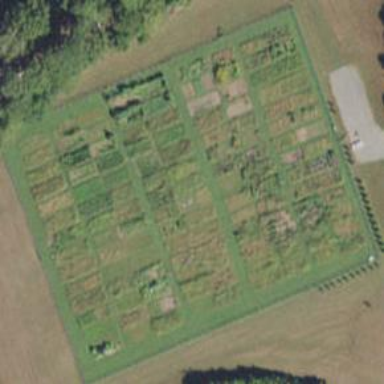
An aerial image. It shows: Community garden filled with leisure land.